Field crop: maize
Growth stage: 2
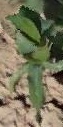
Species: maize